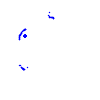
Particle: pion